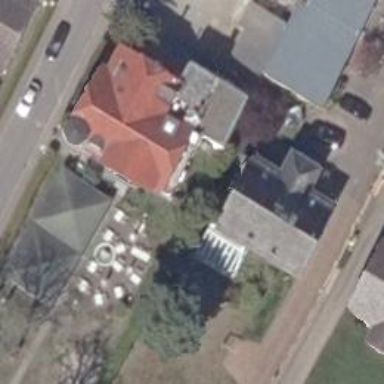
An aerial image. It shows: Restaurant.